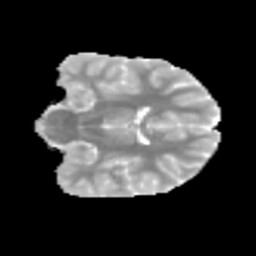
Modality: MD
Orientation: coronal
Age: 12
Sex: male
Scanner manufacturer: siemens
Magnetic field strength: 3 T
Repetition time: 3.8 s
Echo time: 0.07 s